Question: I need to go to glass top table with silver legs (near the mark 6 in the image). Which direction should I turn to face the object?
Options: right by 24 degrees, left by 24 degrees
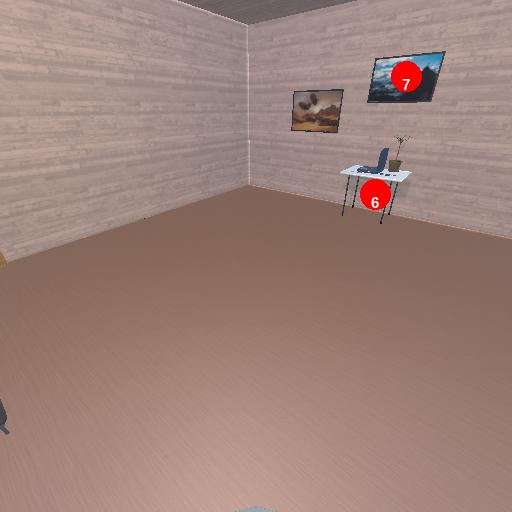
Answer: right by 24 degrees